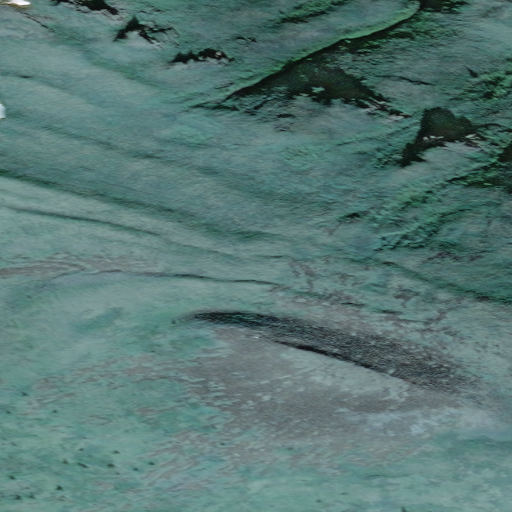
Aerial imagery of mountain in Alaska named McCann Hill containing only unknown